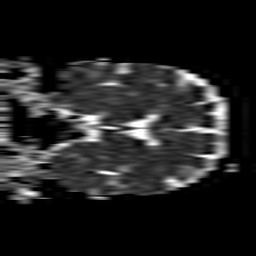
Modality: ADC
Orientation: coronal
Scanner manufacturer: philips
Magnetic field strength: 1.5 T
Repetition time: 3.4 s
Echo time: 0.06922 s